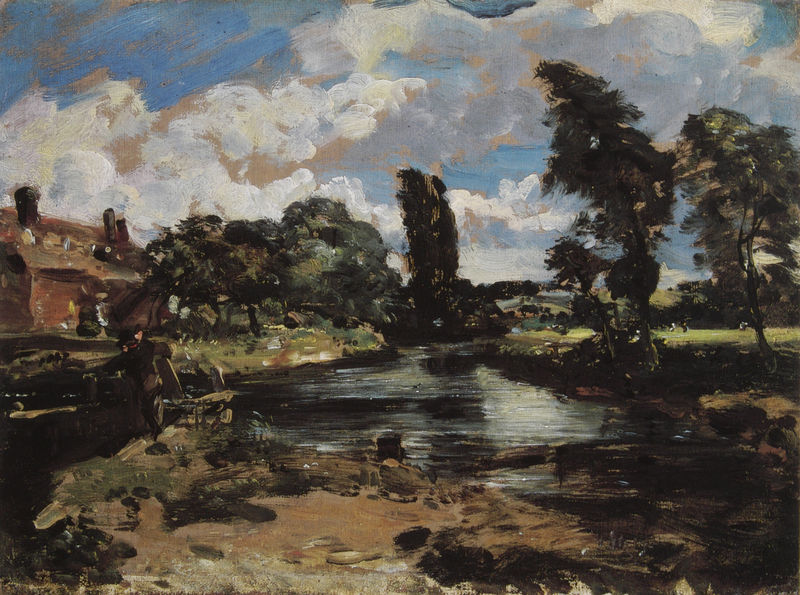
Titel: Flatford Mill from the Lock
Künstler: John Constable
Standort: London
Institution: Royal Academy of Arts
Schlagwörter: baum, blau, blätter, dunkel, gemälde, gewitter, himmel, laub, mann, schatten, wasser, weiß, wolken, bäume, fluss, gelb, grün, impressionismus, landschaft, menschen, ocker, sand, see, teich, ufer, äste, bewegung, blume, blumen, braun, fenster, hell, holz, hut, licht, männer, nacht, orange, schwarz, türkis, dach, gebäude, gras, haus, rot, weg, wiese, wolke, beige, anzug, mensch, stehen, stein, steine, bild, spiegel, öl, bach, erde, feld, felder, gräser, natur, pappel, pappeln, spiegelung, weide, wind, zweige, brücke, gewässer, hütte, kanal, pastos, qualm, rauch, sonne, insel, land, personen, pflanze, pflanzen, arbeit, boot, kamin, kamine, karren, müller, schornstein, bewölkt, wellen, dorf, mauer, schornsteine, tag, wise, bauernhof, herbst, hof, schlot, figuren, böschung, tannen, ölgemälde, dampf, staffage, steg, sturm, wehen, blue, chair, white, black, dark, dunkelblau, figures, gray, green, painting, impressionistisch, woken, oil painting, reflection, brown, grun, menschenleer, bauer, gestalt, fichte, tanne, wood, verwischt, silver, anwesen, mauern, tümpel, pstos, clouds, man, sky, tree, boat, field, house, lake, landscape, nature, shore, water, summer, sun, trees, village, fichten, graben, plein air, grass, river, stream, fließen, texture, color, impressionism, animals, üfer, gewölk, beach, unruhig, dirt, person, rural, wiegen, dachreiter, erle, erlen, cabin, home, chimneys, fishing, wsser, bank, ölmalerie, diving, impression, earth, woods, countryside, golf, dah, windy, oak, hose, serene, air, scenery, braun#, fluss wolken, painterly, rustic, chimeny, scarecrow, setting, rover, acrylmalerei, schleuße, clouds#, dibing, pflanhen, country house, small village, comunity